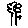
Label: flower